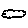
Label: cloud